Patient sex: F
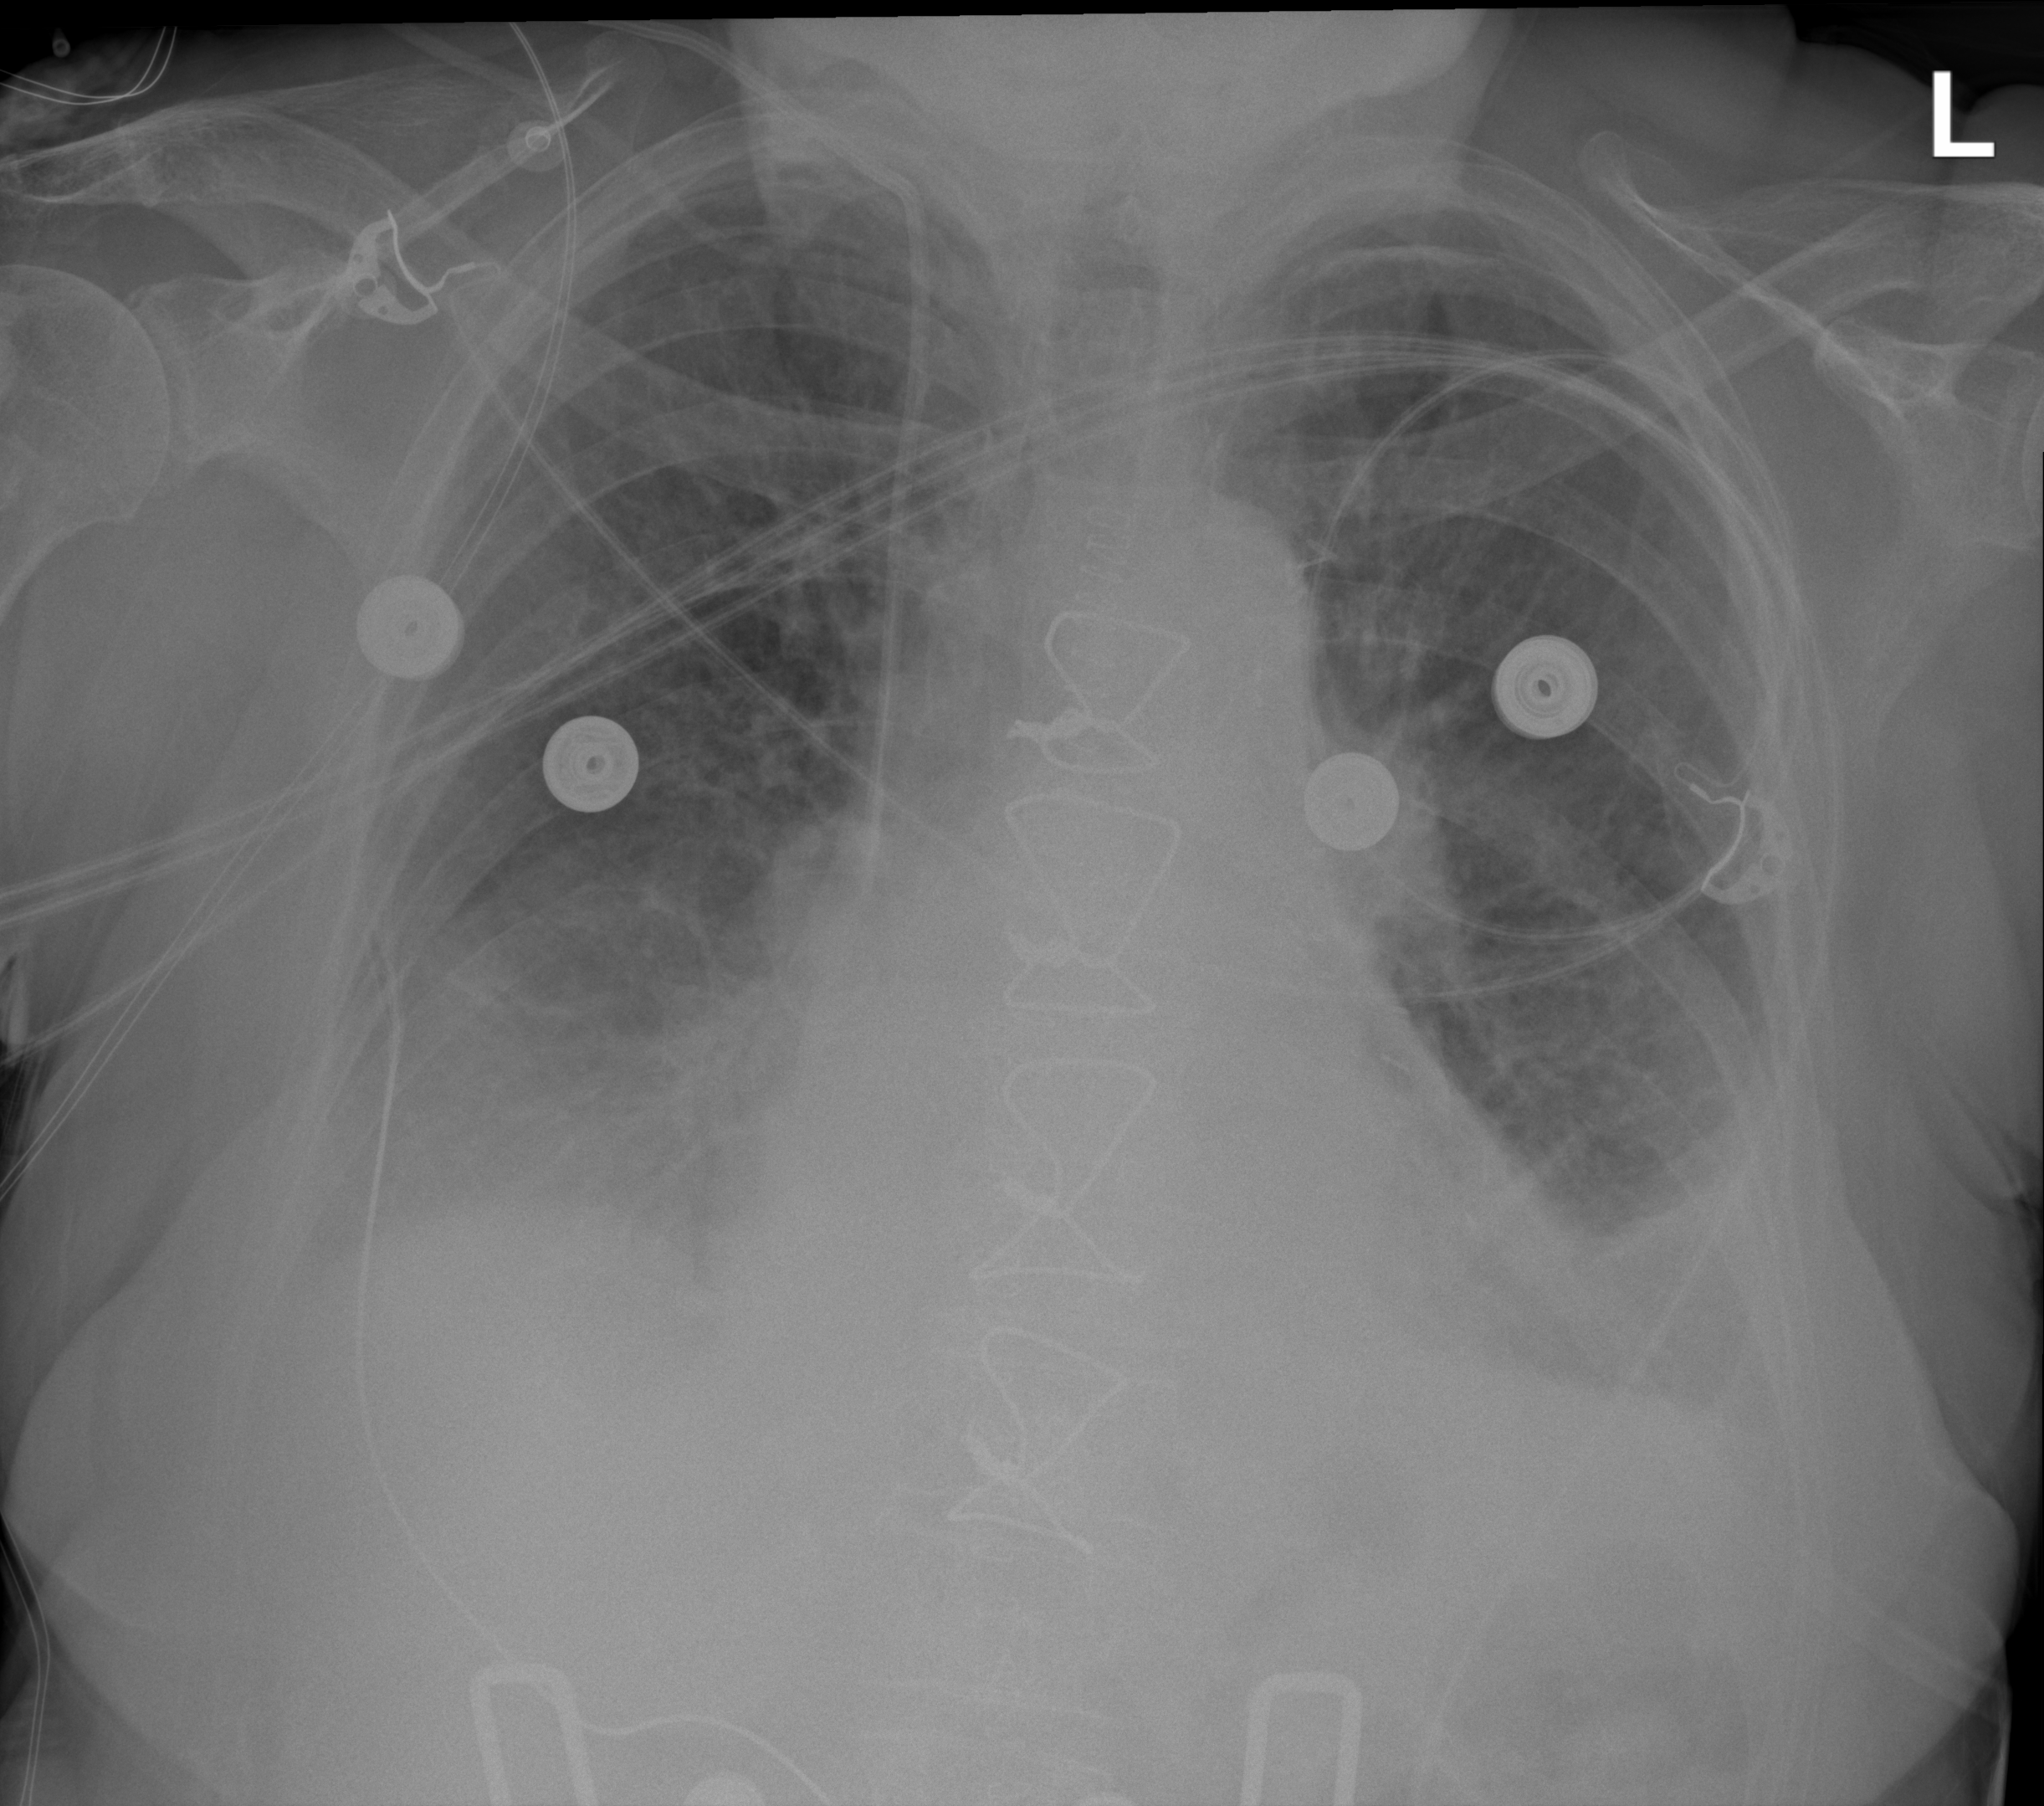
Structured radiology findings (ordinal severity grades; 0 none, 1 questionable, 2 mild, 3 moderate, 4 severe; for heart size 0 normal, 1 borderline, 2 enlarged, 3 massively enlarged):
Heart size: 2
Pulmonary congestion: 2
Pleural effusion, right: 3
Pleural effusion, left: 3
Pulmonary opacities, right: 2
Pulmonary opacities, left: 2
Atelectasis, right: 3
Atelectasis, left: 3